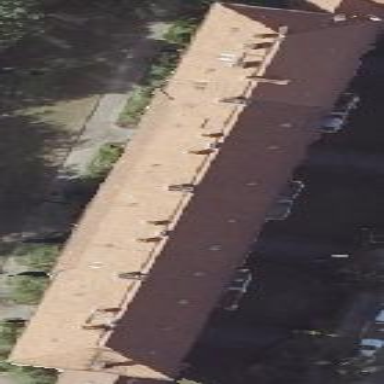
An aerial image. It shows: Residential building with hipped roof.